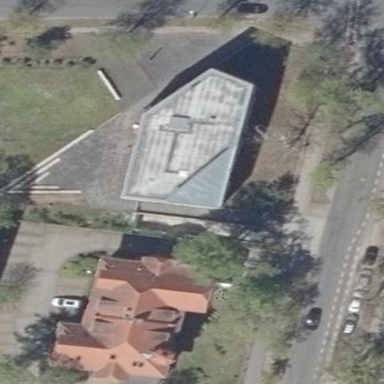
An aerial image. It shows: Flat roof commercial building with silver exterior. The roof is covered with tar paper.